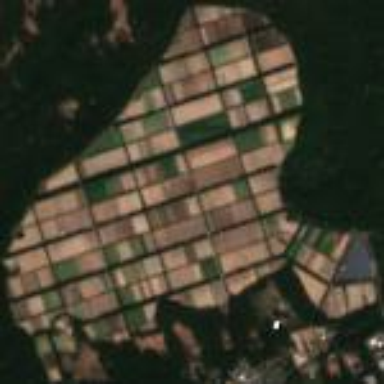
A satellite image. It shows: Picturesque farmland scene.